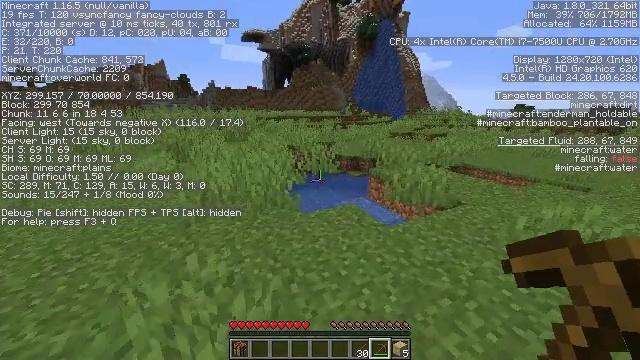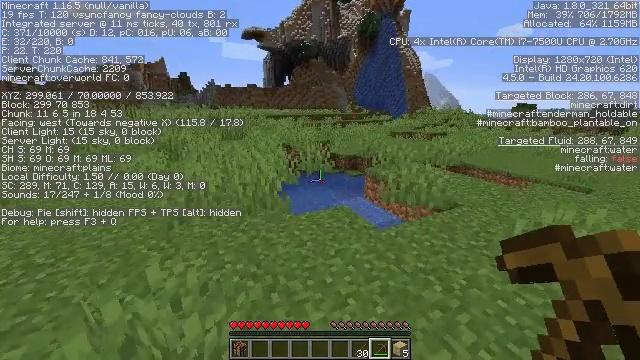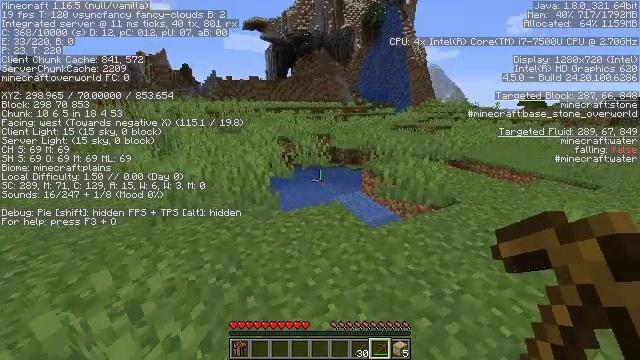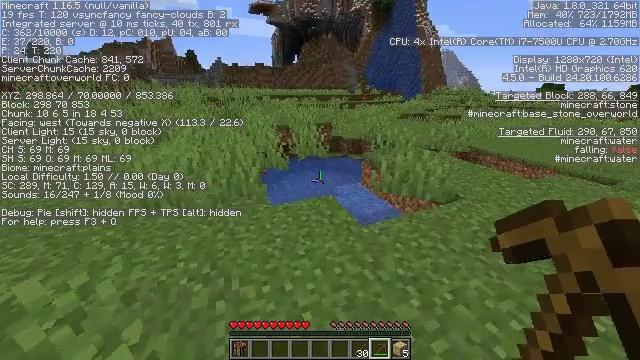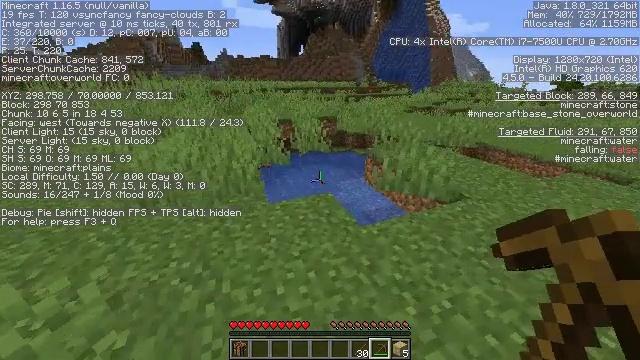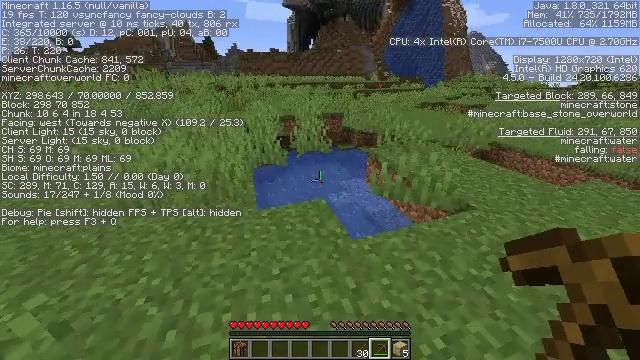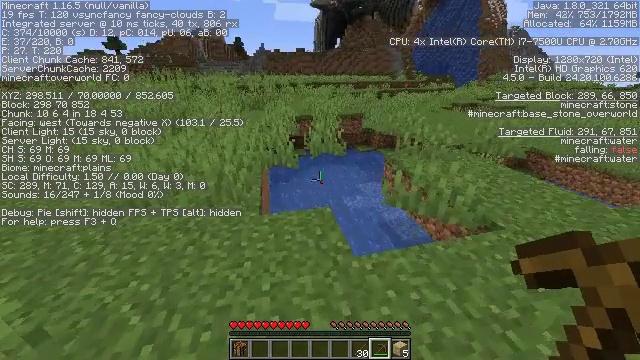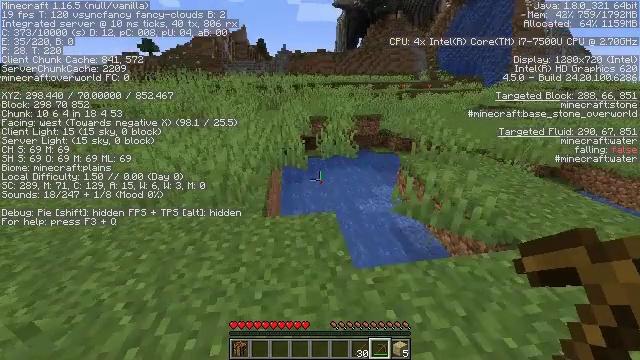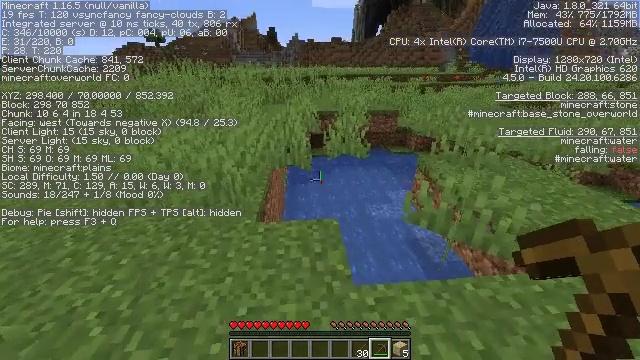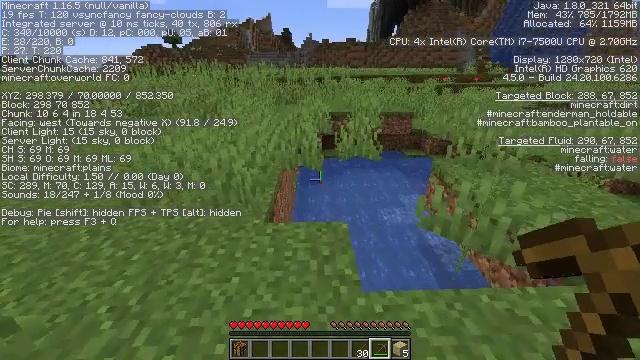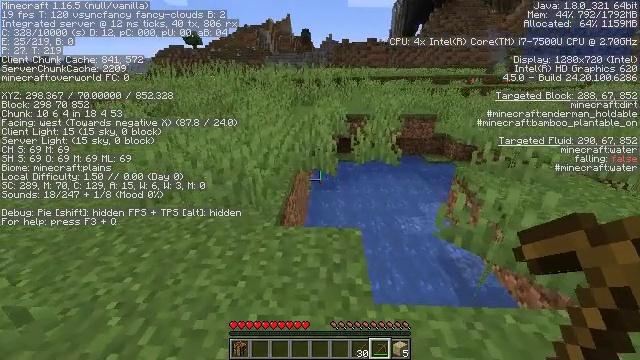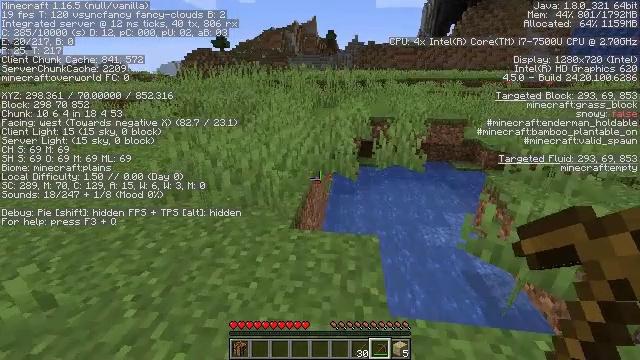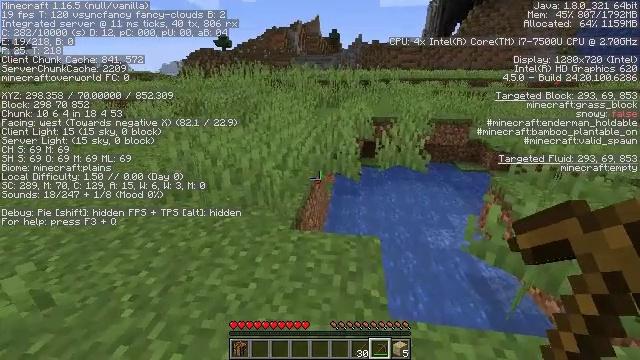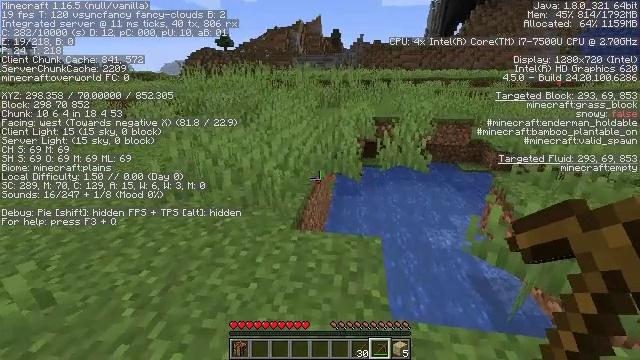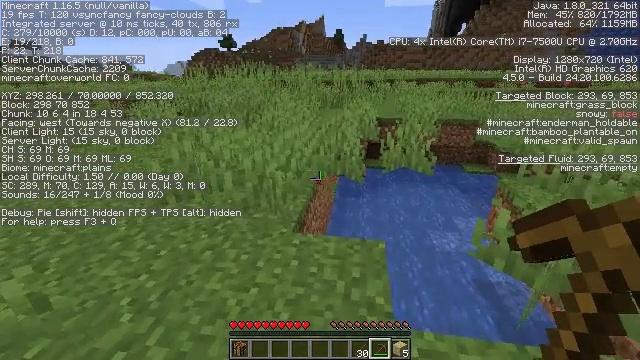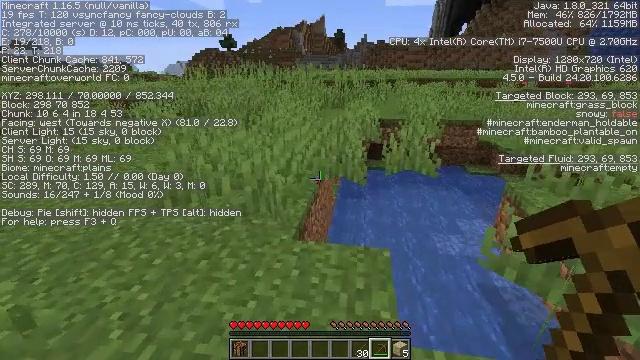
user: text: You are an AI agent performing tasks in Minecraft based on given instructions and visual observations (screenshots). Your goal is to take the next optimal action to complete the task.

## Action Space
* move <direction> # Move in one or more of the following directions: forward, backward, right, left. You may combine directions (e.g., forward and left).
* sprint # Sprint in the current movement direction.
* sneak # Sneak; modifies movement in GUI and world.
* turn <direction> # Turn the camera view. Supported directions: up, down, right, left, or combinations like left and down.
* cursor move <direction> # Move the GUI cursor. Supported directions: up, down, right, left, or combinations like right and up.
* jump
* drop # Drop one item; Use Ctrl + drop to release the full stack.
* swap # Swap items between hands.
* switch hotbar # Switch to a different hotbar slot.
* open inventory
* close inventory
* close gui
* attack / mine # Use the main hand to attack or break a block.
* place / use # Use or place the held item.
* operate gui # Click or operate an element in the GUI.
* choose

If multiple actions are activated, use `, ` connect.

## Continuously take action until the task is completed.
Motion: motion action
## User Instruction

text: Collect the grass block using a shovel.
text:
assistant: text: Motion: move forward and move right, sprint
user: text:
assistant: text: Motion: move forward and move right, sprint, turn down
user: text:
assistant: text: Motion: move forward and move right, sprint, turn left and down
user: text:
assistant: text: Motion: move forward and move right, sprint, turn left and down
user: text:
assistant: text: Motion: move forward and move right, sprint, turn left and down
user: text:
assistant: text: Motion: move forward and move right, sprint, turn left
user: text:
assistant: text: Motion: turn left
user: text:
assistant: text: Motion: turn left
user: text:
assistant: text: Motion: turn left
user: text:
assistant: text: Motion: turn left
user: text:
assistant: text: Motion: turn left
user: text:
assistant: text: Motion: no_op
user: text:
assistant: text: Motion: no_op
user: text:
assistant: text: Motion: move forward
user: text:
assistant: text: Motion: move forward
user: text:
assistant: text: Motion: move forward
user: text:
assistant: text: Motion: move forward
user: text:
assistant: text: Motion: move forward and move left
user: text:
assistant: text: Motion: move forward and move left
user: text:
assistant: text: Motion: move forward and move left
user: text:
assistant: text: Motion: move forward and move left
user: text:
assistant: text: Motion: move forward and move left
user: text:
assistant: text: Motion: move forward and move left
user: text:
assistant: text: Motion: move forward
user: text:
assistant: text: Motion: move forward
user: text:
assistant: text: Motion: move forward
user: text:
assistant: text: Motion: move forward
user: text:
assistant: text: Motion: move forward
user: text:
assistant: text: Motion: move forward
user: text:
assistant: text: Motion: move forward